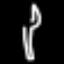
Label: fork